Question: I'm trying to get a table form a numpy array at the barplot bottom but it gets cropped, this is the code:
'''
import matplotlib.pyplot as plt
import pylab as p
import numpy as np
a = np.array([[ 100. , 152.84493519, 233.63122532, <PHONE> ,
259.22927686, 243.56305545],
[ 100. , 147.64885749, 194.26319507, <PHONE> ,
<PHONE> , 124.84312468],
[ 100. , 195.46940792, 273.37157492, 296.54100691,
271.93708044, 358.30174259],
[ 100. , 216.44727433, 308.30389994, 243.70797244,
<PHONE> , 396.22671612]])
fig = p.figure()
ax = fig.add_subplot(1,1,1)
y = np.mean(a, axis=0)
N = len(y)
ind = range(N)
err = np.std(a, axis=0)/np.sqrt(N)
ax.bar(ind, y, facecolor='#777777',
align='center', yerr=err, ecolor='black',
bottom=4)
ax.set_ylabel('ylabel')
ax.set_title('Counts, by group',fontstyle='italic')
tfig = 'Fig 1'
ax.set_title(tfig, fontstyle='italic')
labels = ['a', 'b', 'c', 'd', 'e', 'f']
rowlab = ['row1', 'row2', 'row3', 'row4']
ax.set_xticklabels(labels)
ax.xaxis.set_visible(False)
the_table = ax.table(cellText=a, colLabels=labels, rowLabels=rowlab)
table_props = the_table.properties()
table_cells = table_props['child_artists']
for cell in table_cells:
cell.set_fontsize(12)
cell.set_height(0.05)
fig.savefig(('prueba.png'), dpi=300)
'''

How can I get the whole table, and also how can I align the bars with each column?
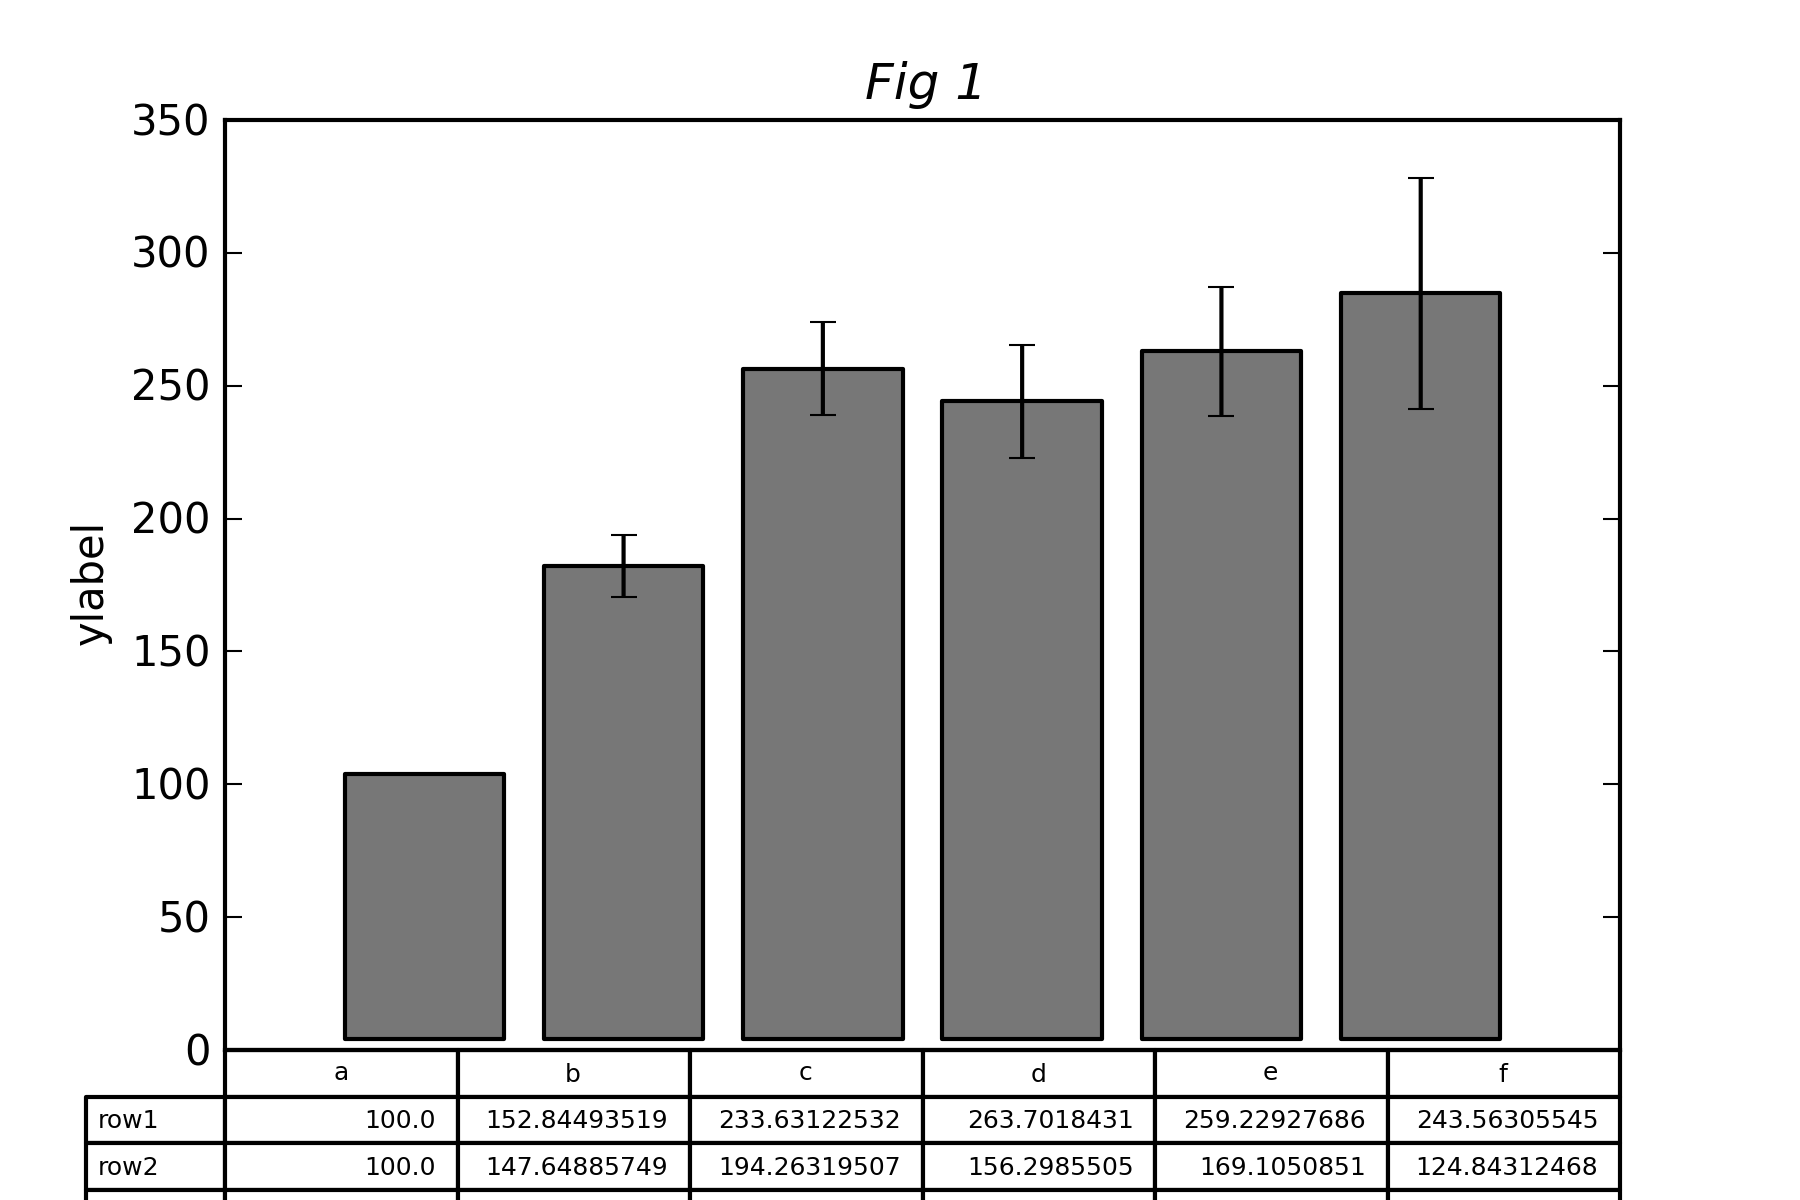
Answer: add following two lines to you code before saving the figure:
'''
ax.set_xlim(-0.5, 5.5)
p.subplots_adjust(bottom=0.2)
'''